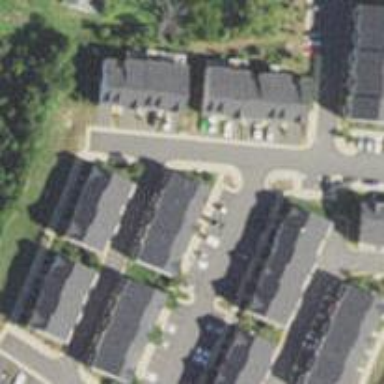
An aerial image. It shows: Alley classified as service road.